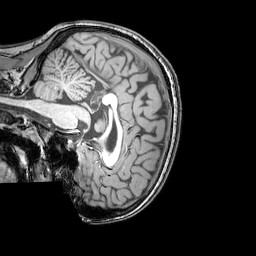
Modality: T1w
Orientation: sagittal
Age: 23
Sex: female
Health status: healthy
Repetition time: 0.081 s
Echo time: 0.037 s